Current action and preconditions to check: path_clear

Your task: For each precondition in the list above, predict whether it will hold at this action.

Consider the current scene as observed from the mobile robot's camera, and analyze the predicted future states of all dynamic agents (e.g., people, animals, vehicles, or any moving entities) within the NEXT SECOND.

IMPORTANT: Only answer "very likely" if you are absolutely certain—based on strong, clear evidence—that a dynamic agent will violate the precondition in the predicted future state. Do NOT answer "very likely" for unlikely, ambiguous, or low-probability risks.

Ask yourself for each precondition: Is there a high probability, with clear and convincing evidence, that the predicted future states of any dynamic agent will interfere with the predicted future state of the currently executing action within the NEXT SECOND, causing that precondition to fail?

Assess the risk level based on these predictions. Use "likely" or "very likely" if motions create a clear risk of interference.

Use "neutral" or "improbable" if agents are nearby but their predicted paths are clearly diverging or non-conflicting.

Failure Risk Categories: "very improbable", "improbable", "neutral", "likely", "very likely"

Answer Format: Output ONLY the probability_of_failure value from these categories: "very improbable", "improbable", "neutral", "likely", "very likely"

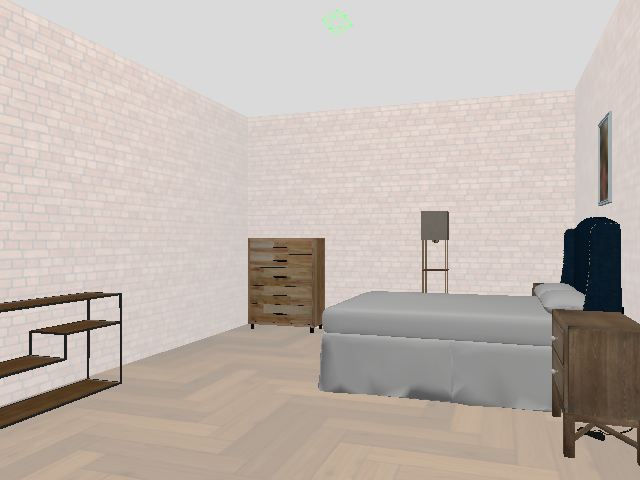

Answer: very improbable